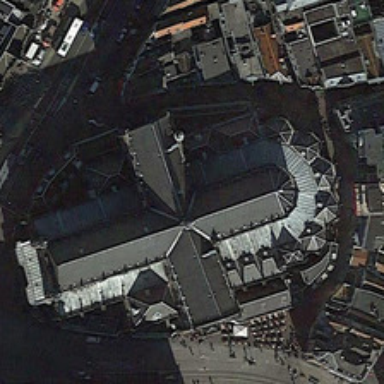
Many buildings are around a church near a road .